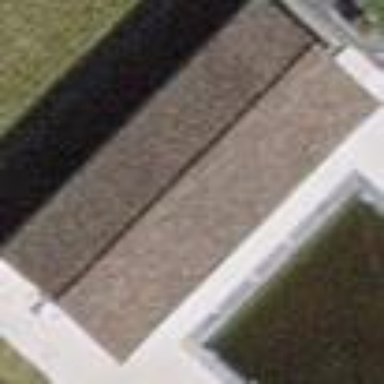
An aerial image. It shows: View of roof of building.